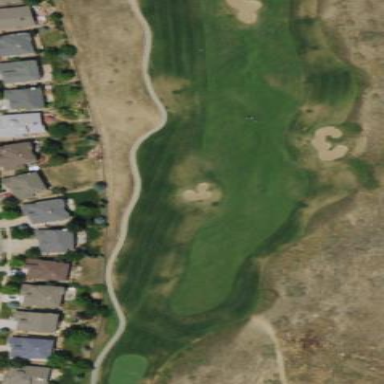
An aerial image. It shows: Area with grass used as rough in golf course.